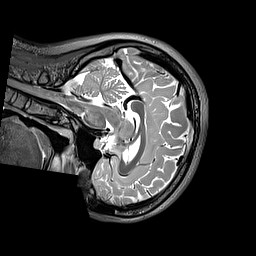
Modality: T2w
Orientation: sagittal
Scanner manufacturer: siemens
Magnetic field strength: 3 T
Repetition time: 3.2 s
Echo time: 0.406 s